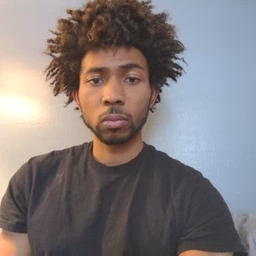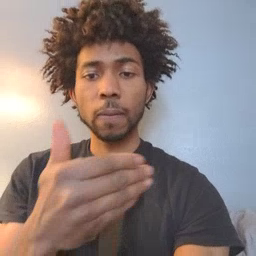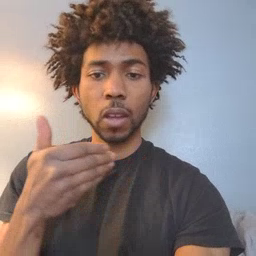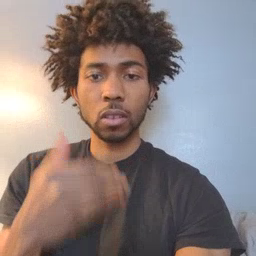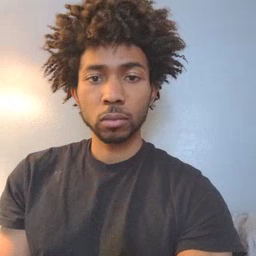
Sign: before